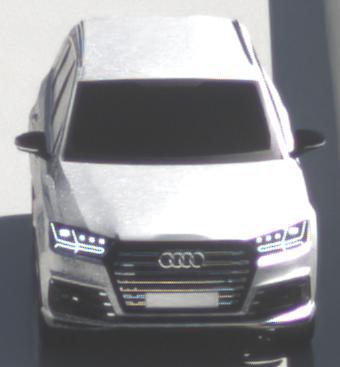
Make: Audi
Model: SQ7
Detailed model: -
Model produced from: 2016
Model produced until: 2018
Doors: 5
Color: white
Road condition: wet road
Daytime: morning or afternoon
Contrast: high contrast